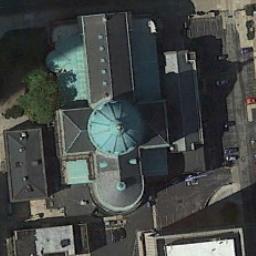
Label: church